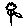
Label: flower